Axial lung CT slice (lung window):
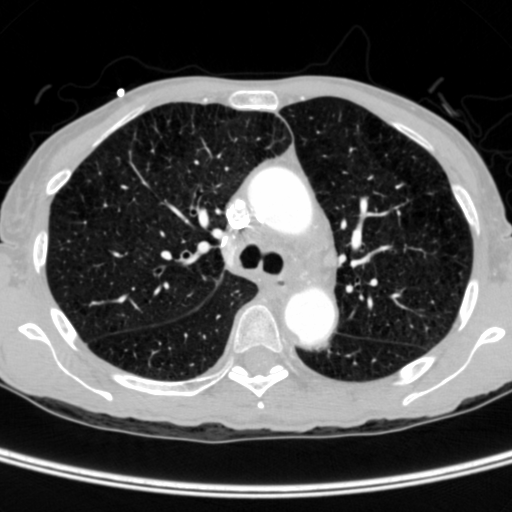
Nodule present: no